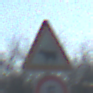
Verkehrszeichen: ViehtriebRechts
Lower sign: Geschwindigkeit5
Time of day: MorningAfternoon
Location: Outdoor (Nature)
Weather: PartlyCloudy
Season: NotSpecified
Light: Natural